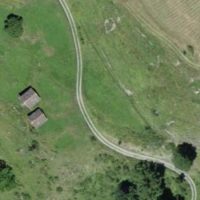
EUNIS habitat code: 26
Species observed at this site:
Saponaria ocymoides
Centaurea scabiosa